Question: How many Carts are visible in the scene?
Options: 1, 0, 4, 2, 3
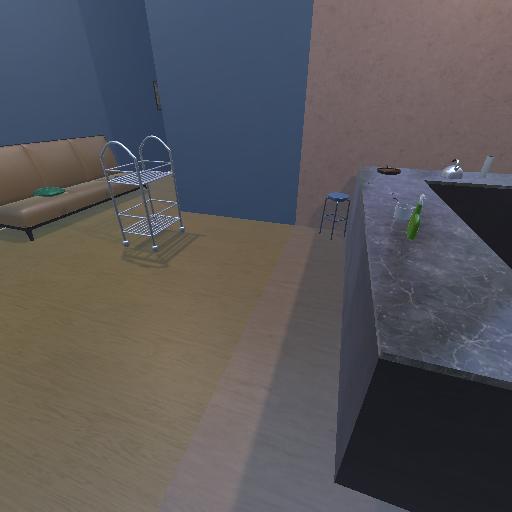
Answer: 1